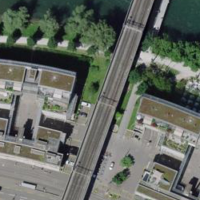
EUNIS habitat code: 54
Species observed at this site:
Tachybaptus ruficollis
Corvus corone
Podiceps cristatus
Fulica atra
Dactylis glomerata
Chroicocephalus ridibundus
Muscicapa striata
Phylloscopus collybita
Larus michahellis
Gallinula chloropus
Cygnus olor
Pica pica
Sitta europaea
Columba livia
Motacilla cinerea
Cyanistes caeruleus
Anas platyrhynchos
Sturnus vulgaris
Troglodytes troglodytes
Chloris chloris
Aythya fuligula
Fringilla coelebs
Passer domesticus
Lamium purpureum
Turdus merula
Columba palumbus
Phalacrocorax carbo
Parus major
Hirundo rustica
Mergus merganser
Milvus milvus
Prunus padus
Cinclus cinclus
Motacilla alba